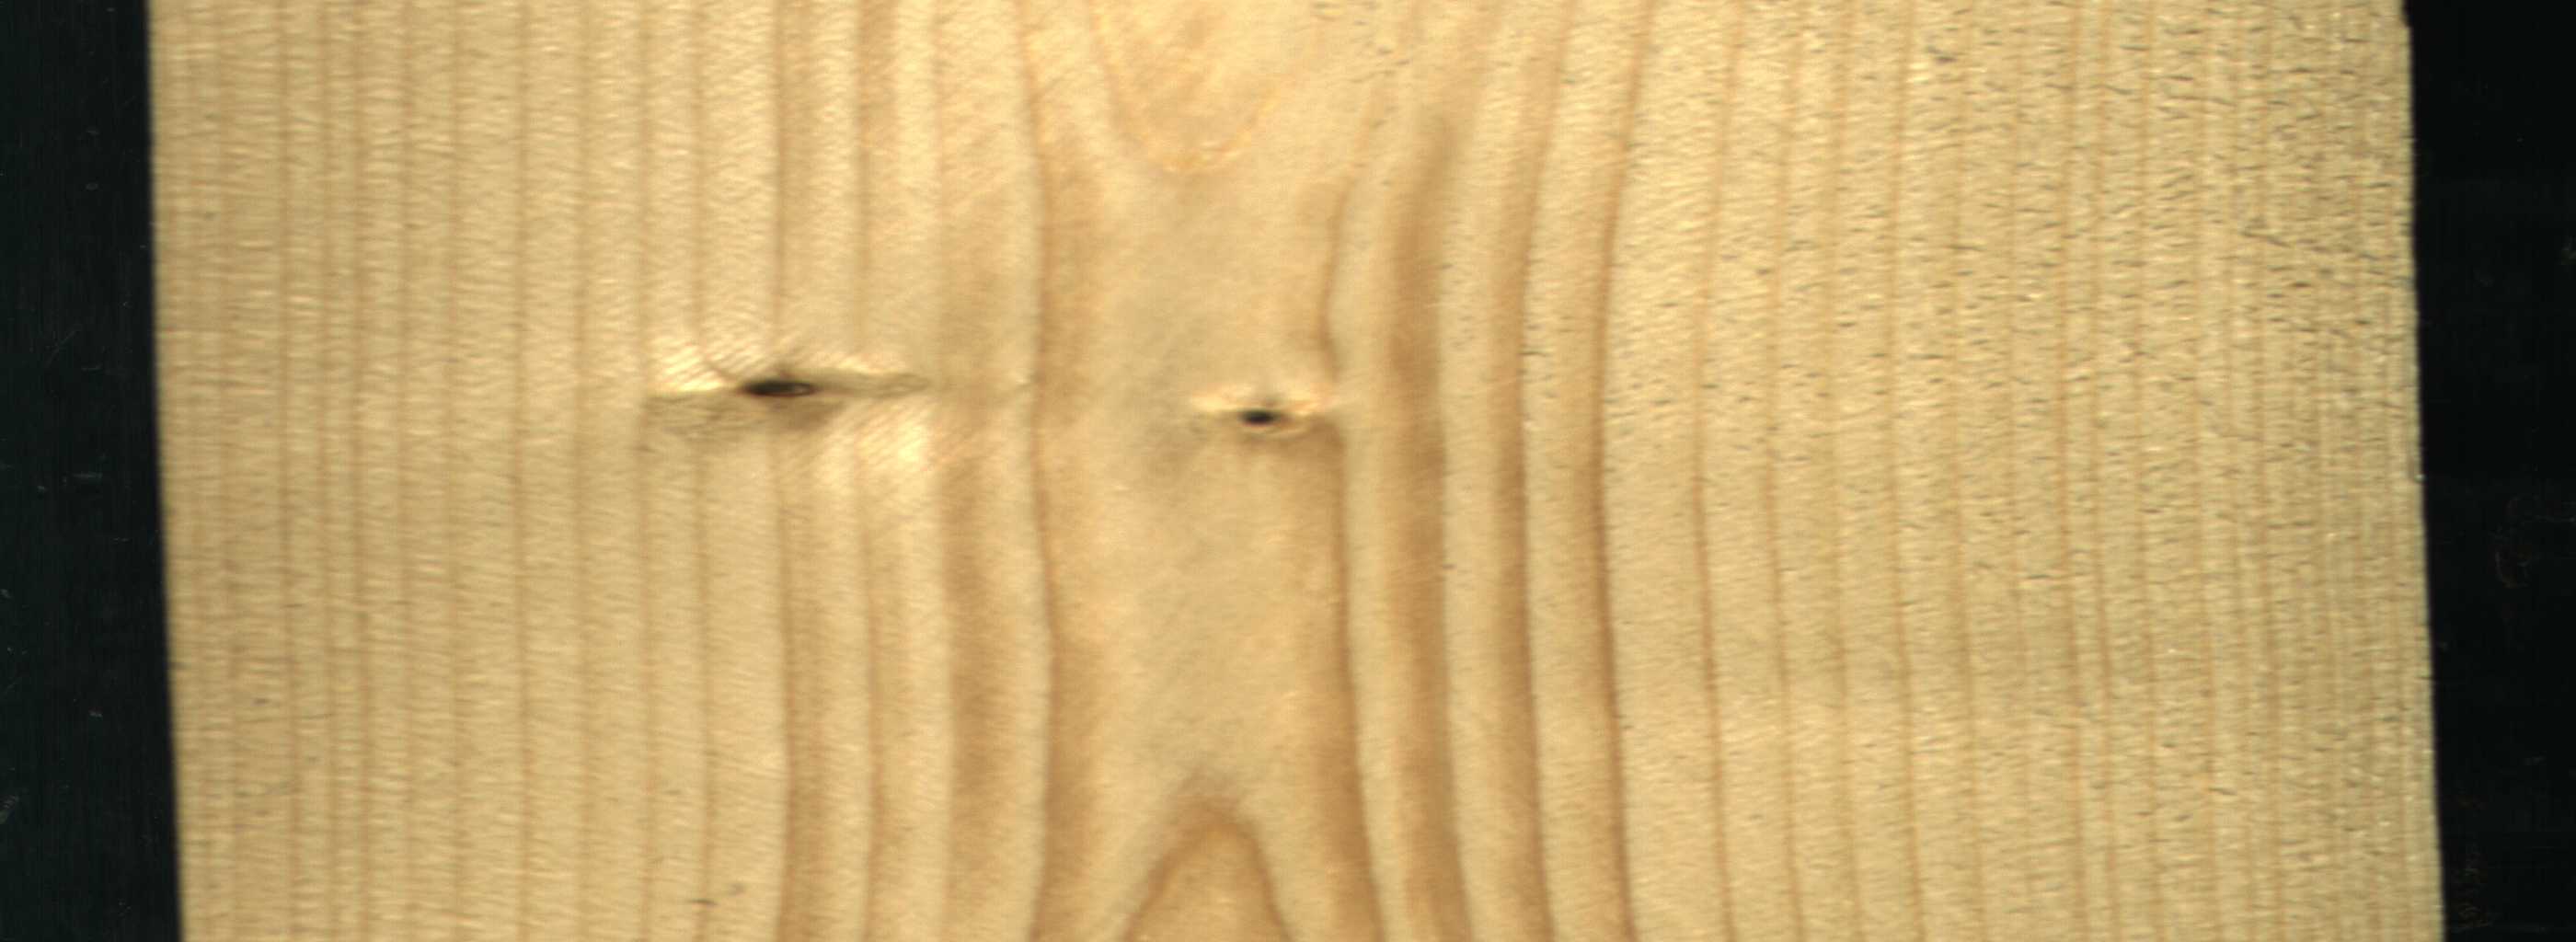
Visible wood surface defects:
Dead_Knot
Dead_Knot